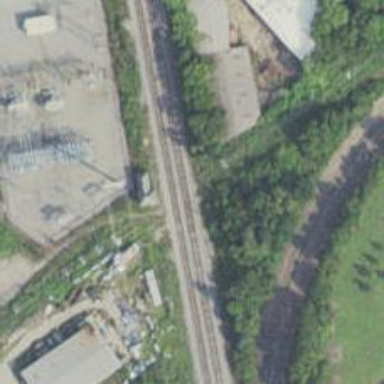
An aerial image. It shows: Junction on the railway.